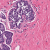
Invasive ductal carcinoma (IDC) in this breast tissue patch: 0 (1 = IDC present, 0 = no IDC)